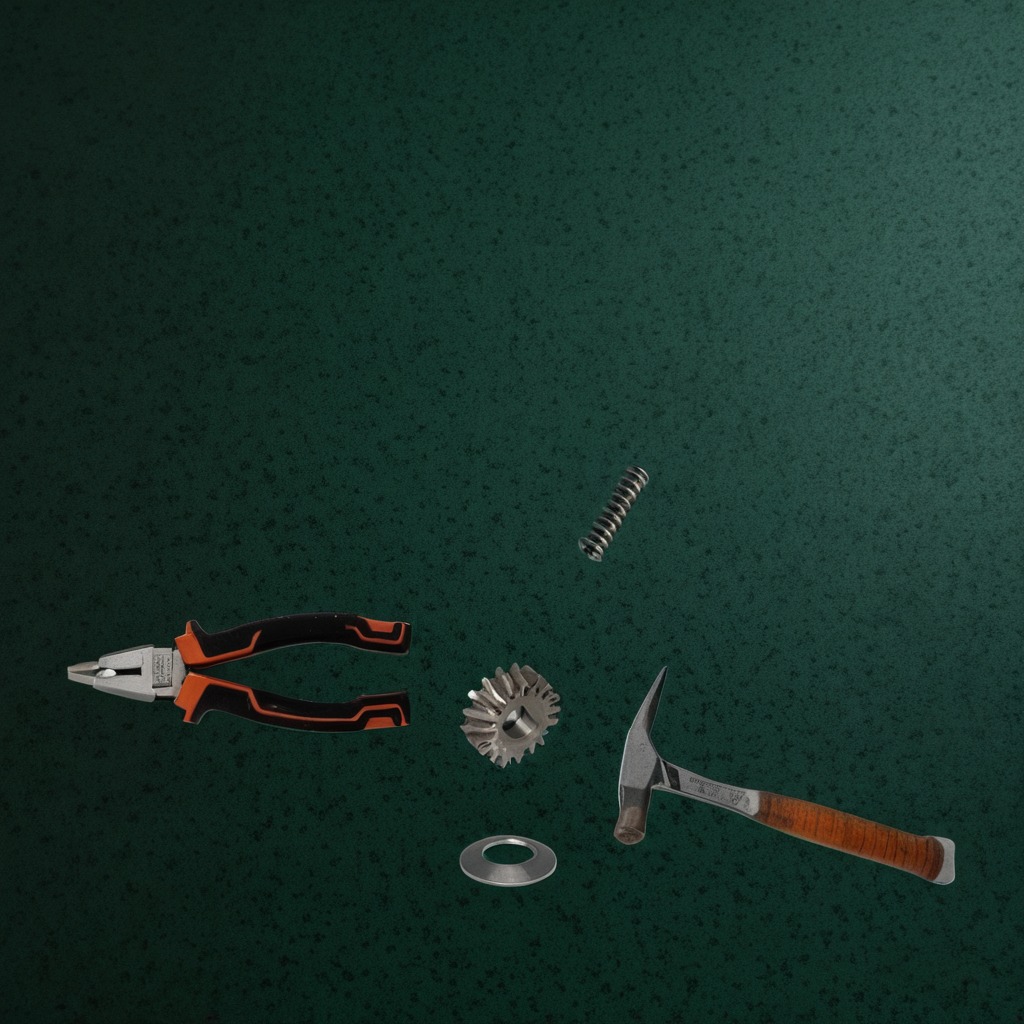
A steel gear with teeth, a flat metal washer, a hammer, a pair of pliers, and a coiled metal spring are lying on the granite tabletop.